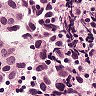
Metastatic tissue present: yes